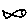
Label: fish